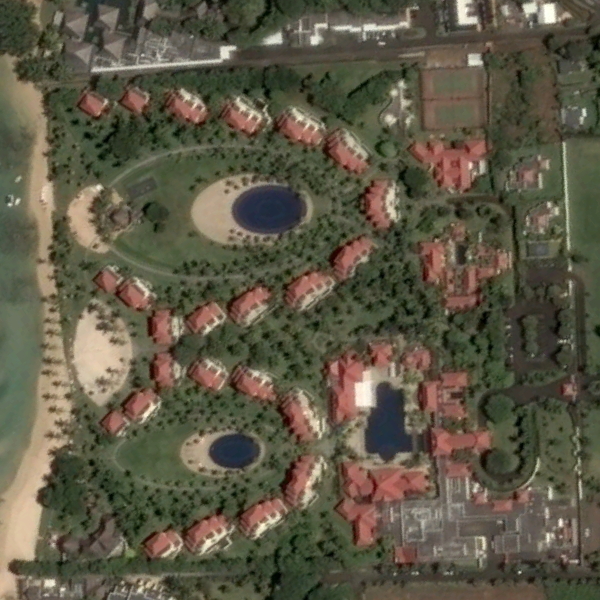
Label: Resort